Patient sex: M
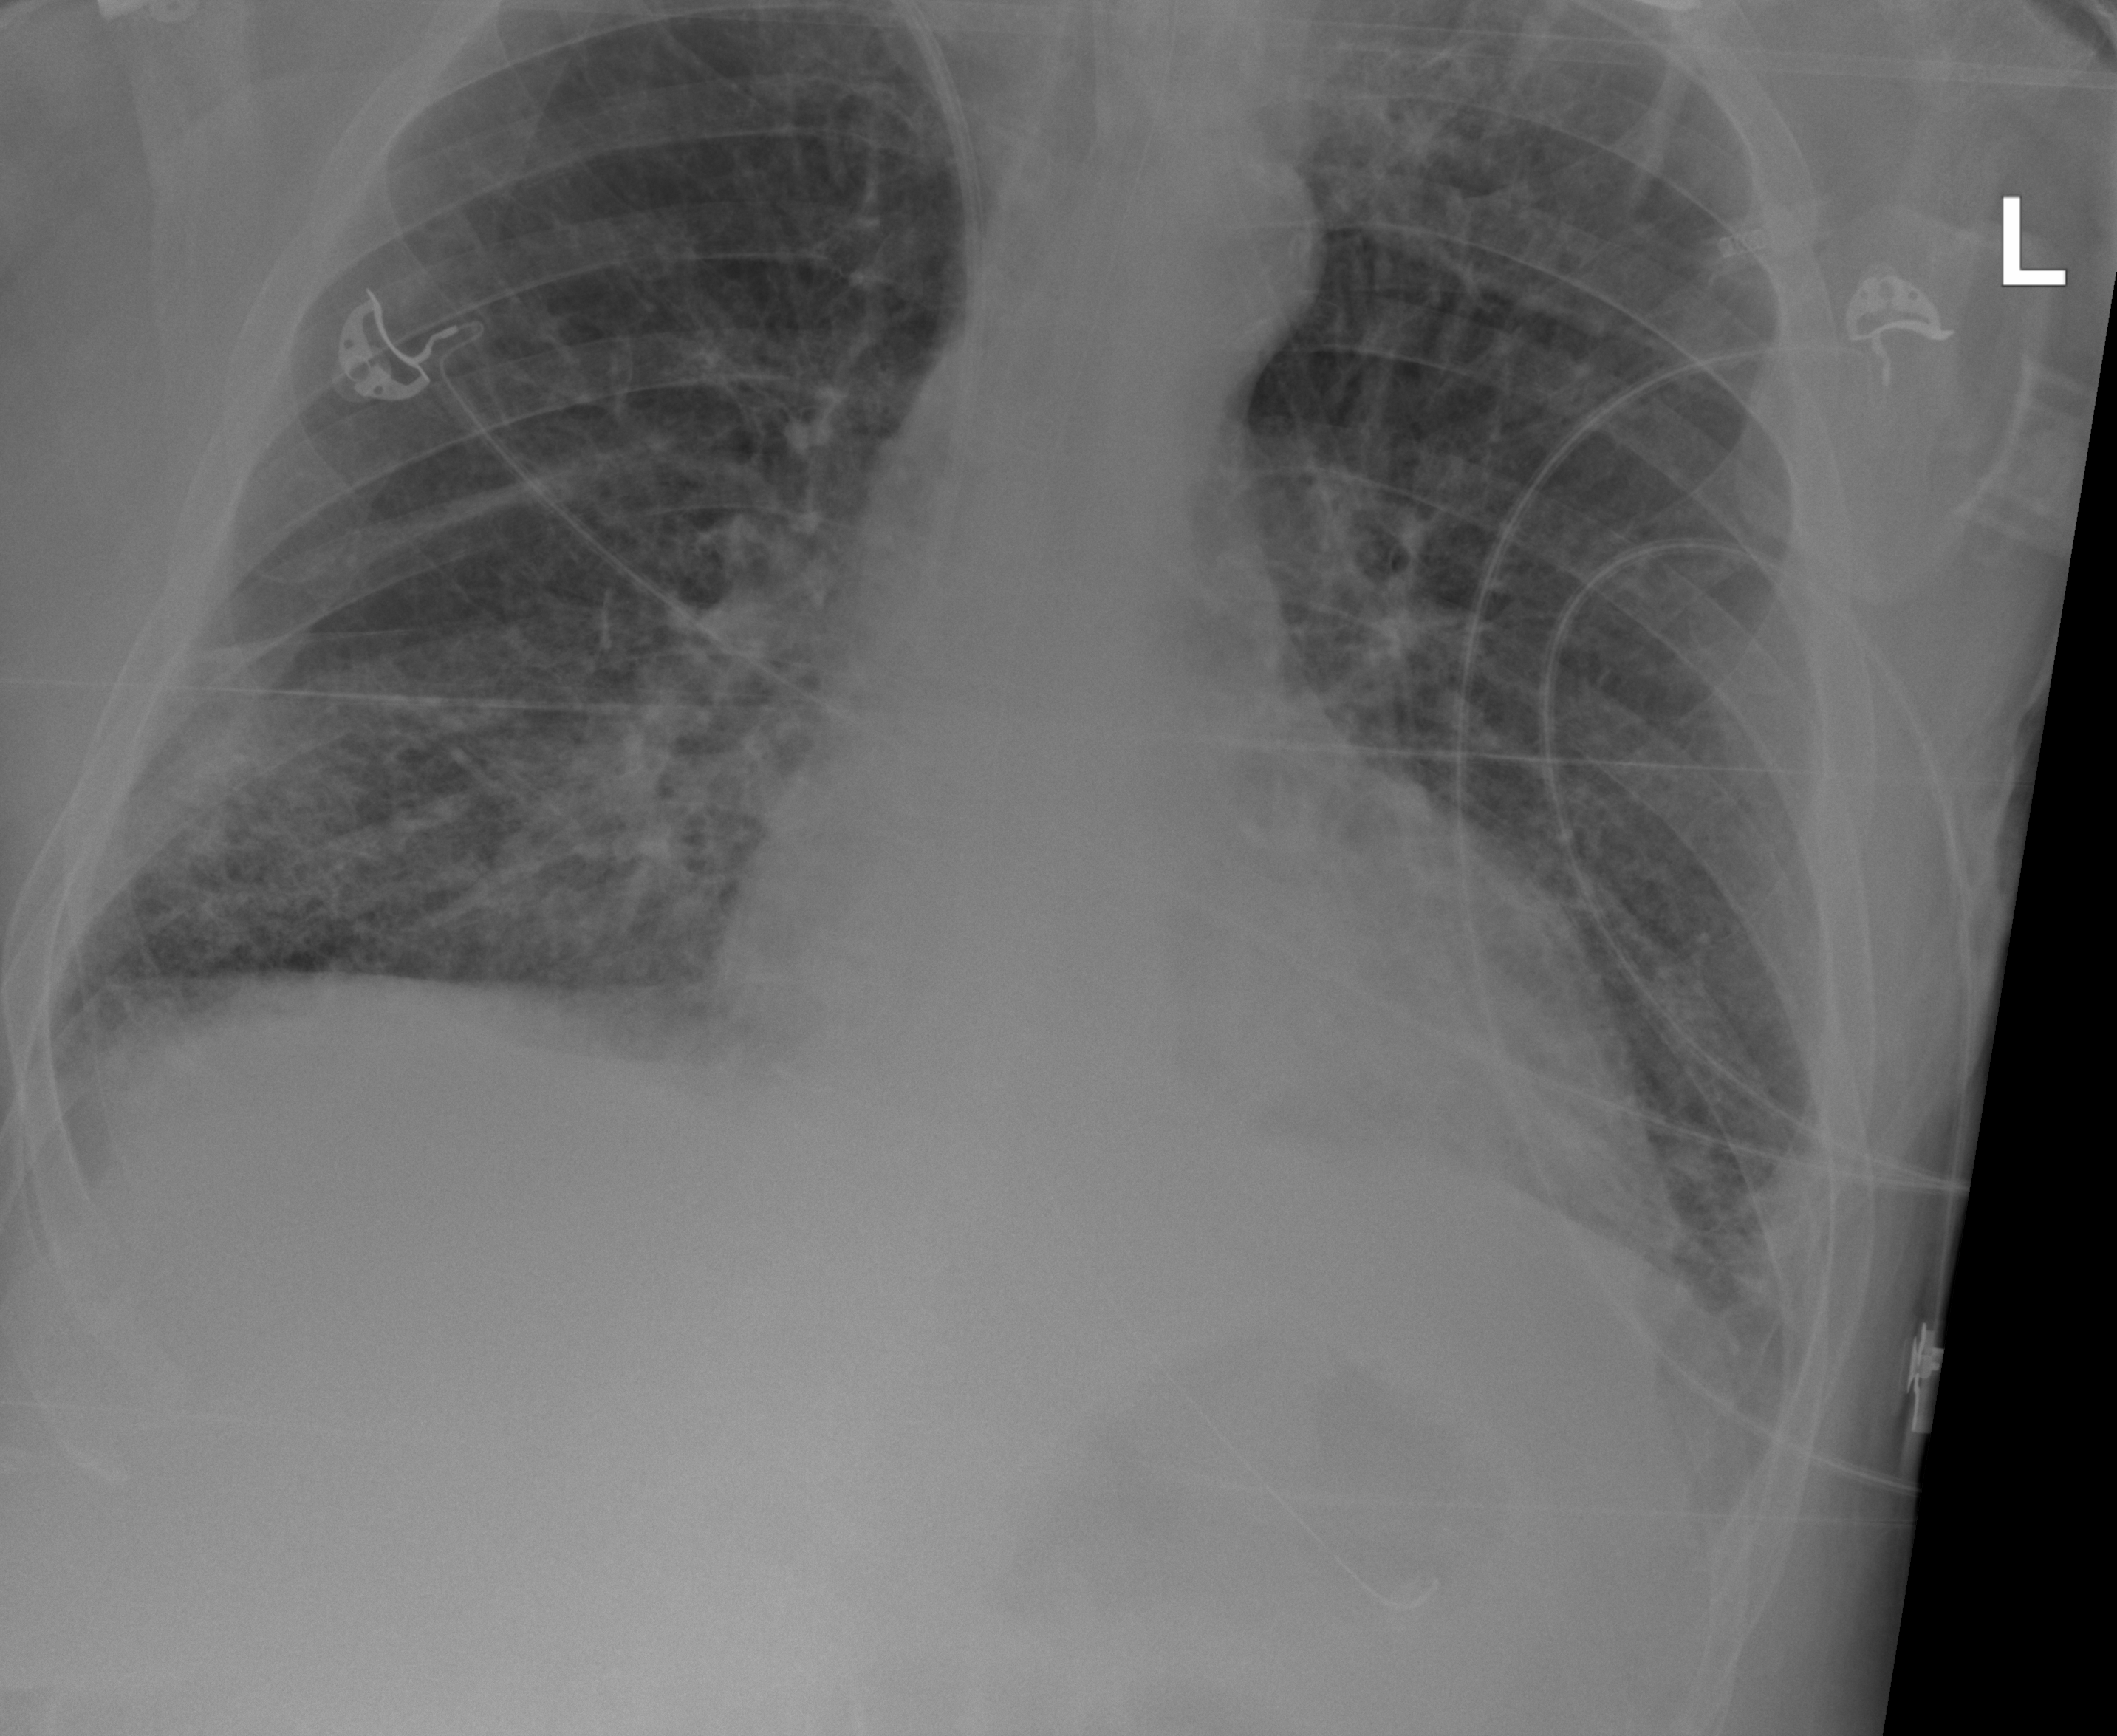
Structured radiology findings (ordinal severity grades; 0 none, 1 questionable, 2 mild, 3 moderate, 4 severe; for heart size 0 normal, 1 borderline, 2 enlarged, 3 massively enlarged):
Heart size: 1
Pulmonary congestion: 2
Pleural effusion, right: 0
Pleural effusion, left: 2
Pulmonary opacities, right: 2
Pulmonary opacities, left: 1
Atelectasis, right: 2
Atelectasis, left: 2